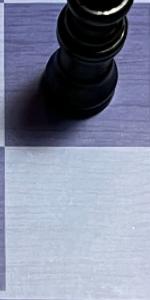
Label: Empty